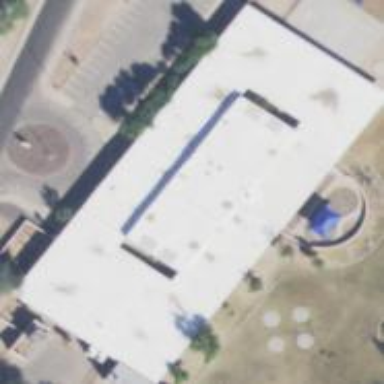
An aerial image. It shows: School building.